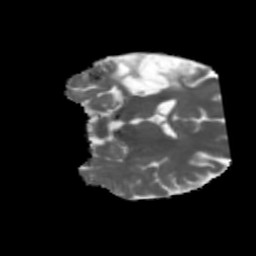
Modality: MD
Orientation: coronal
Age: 36
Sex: female
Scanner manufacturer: siemens
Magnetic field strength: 3 T
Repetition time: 5.47 s
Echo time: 0.0854 s